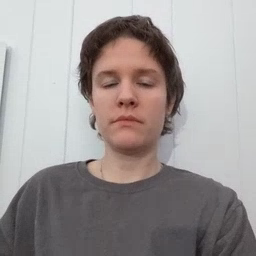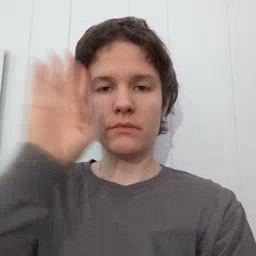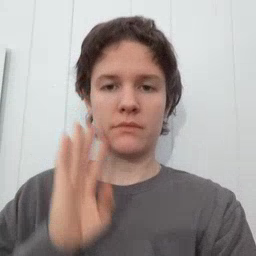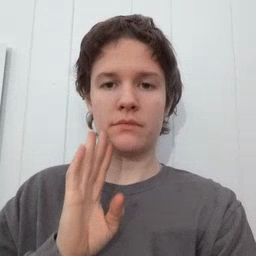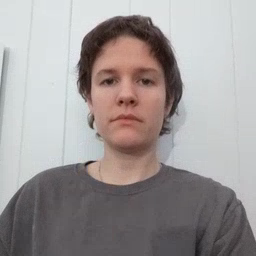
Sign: brown